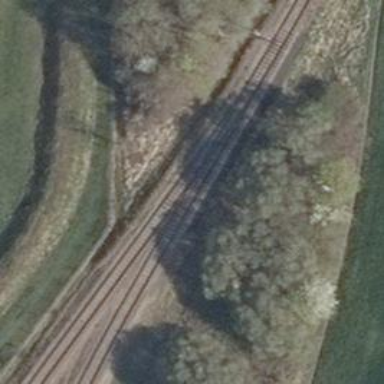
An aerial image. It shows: Railway switch.